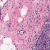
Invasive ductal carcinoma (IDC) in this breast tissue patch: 0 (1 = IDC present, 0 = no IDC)